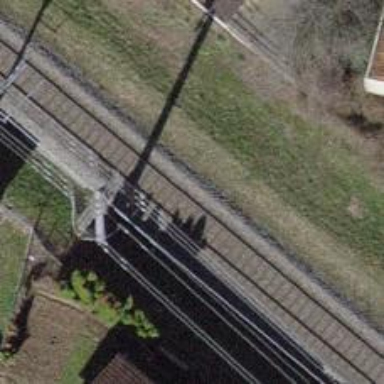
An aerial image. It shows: Railway track with contact line for electrification.